Question: I have an iOS application, with iAd using ADBannerView. It works perfectly in iOS 5, showing the ad full screen when the user taps on the banner. But when I run the exact same code in iOS 6, the navigation bar and tab bar shows on top of the ad:

Note that the "X" button on the Ad behind the nav bar works as it should to close the Ad, and the navigation bar and tab bar buttons work as well.
My app has a UITabBarController as the root controller, with 4 UINavigationControllers under it. And I did call this in didFinishLaunchingWithOptions:
'''
[self.window setRootViewController:tabBarController];
'''
What could be wrong? I'm guessing the view hierarchy is somehow not setup correctly.
Thanks in advance for your help!
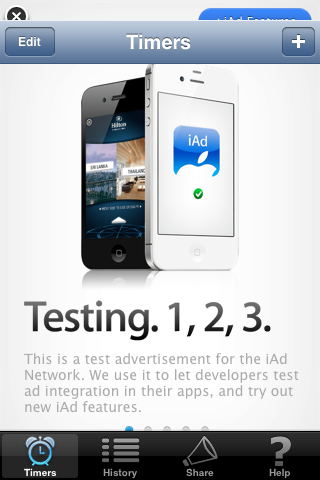
Answer: I think I found the issue. This is most likely because my UIViewController hierarchy was not properly setup, in that I didn't have a 'addChildViewController:' call where it's needed. The <URL> thread was very helpful.
An alternative that I'd recommend now is to simply use the code in the 'TabbedBanner' project in the Apple <URL> sample.